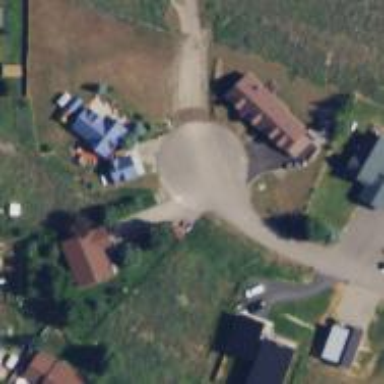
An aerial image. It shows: Turning circle on the road.